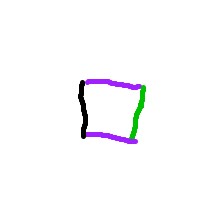
Shape: square